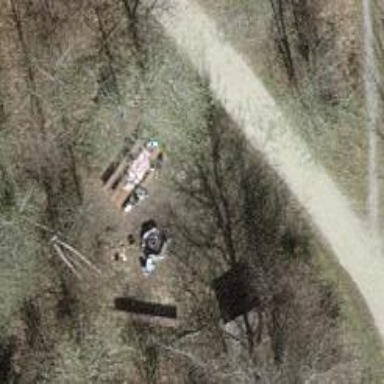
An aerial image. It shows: BBQ amenity.